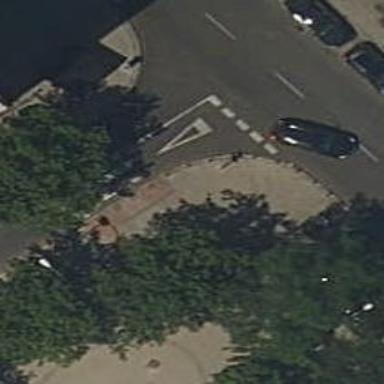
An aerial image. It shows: Kerb barrier.